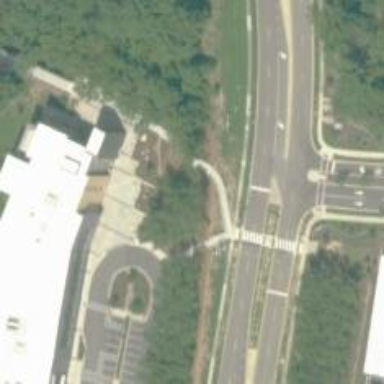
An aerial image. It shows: Marked road crossing.